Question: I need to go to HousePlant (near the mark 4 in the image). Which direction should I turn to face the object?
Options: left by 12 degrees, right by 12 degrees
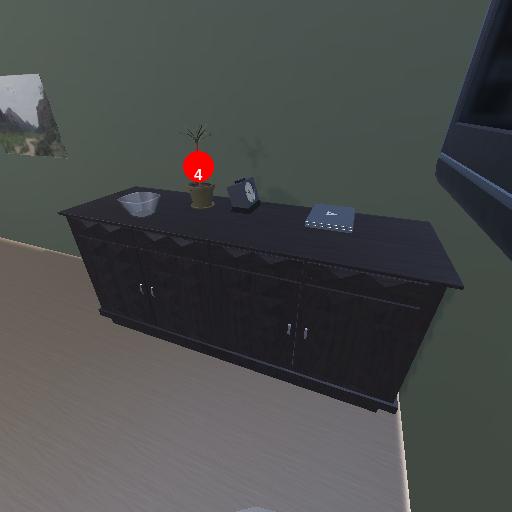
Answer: left by 12 degrees